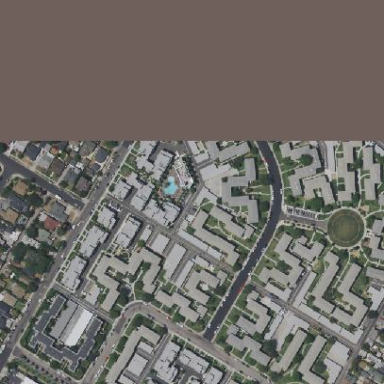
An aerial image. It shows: Residential area with apartments.